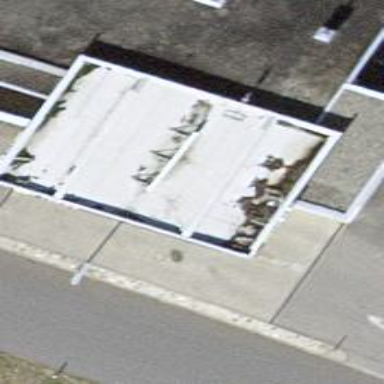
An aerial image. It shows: Fuel station.